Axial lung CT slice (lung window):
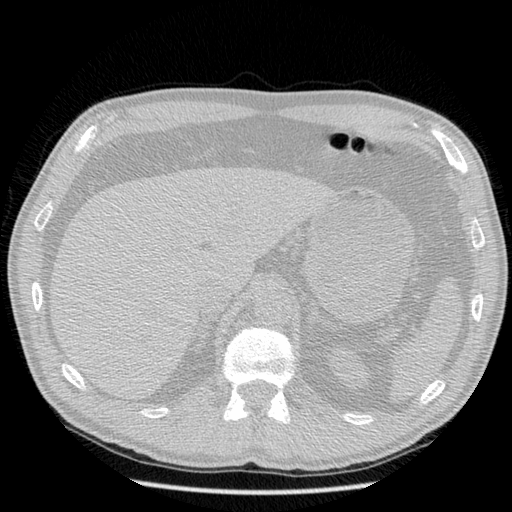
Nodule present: no